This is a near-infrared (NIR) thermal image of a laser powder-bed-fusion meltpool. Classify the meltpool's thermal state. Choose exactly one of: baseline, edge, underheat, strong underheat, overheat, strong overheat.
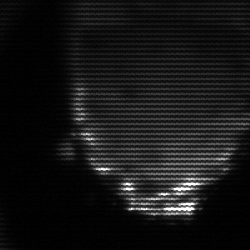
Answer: edge